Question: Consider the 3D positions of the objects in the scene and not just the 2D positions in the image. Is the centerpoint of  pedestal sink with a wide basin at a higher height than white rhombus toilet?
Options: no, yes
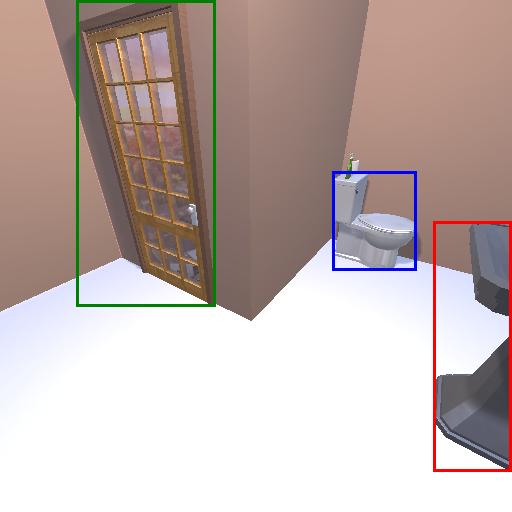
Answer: no